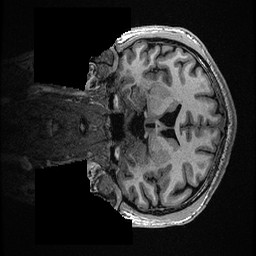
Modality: T1w
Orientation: coronal
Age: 35
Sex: male
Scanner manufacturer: ge
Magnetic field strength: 3 T
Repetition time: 0.00668 s
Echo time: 0.00294 s